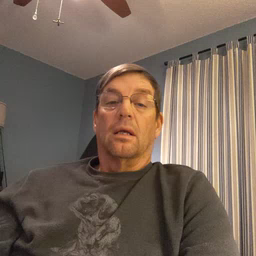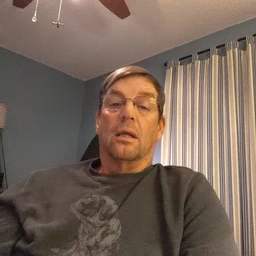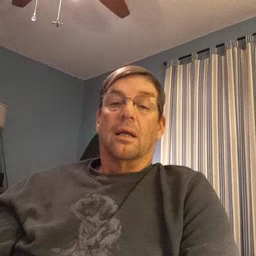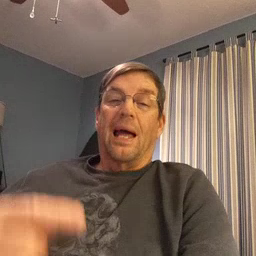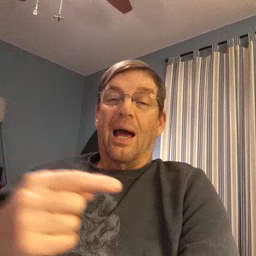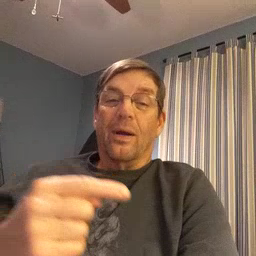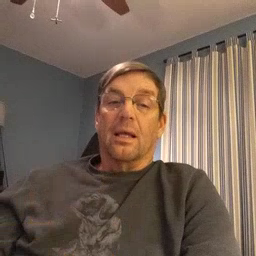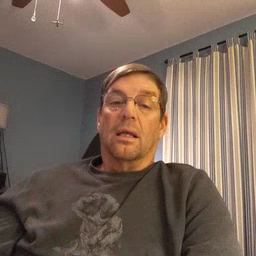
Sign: owie